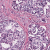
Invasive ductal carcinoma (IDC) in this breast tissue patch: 1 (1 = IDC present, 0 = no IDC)